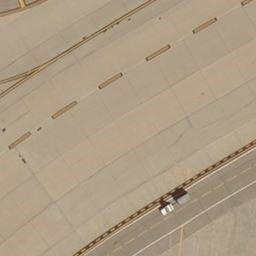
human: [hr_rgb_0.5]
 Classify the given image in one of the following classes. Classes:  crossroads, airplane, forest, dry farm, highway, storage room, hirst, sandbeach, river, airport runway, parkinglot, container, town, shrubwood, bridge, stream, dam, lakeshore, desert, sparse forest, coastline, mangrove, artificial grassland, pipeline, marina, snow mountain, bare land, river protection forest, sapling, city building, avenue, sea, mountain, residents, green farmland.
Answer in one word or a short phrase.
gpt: airport runway